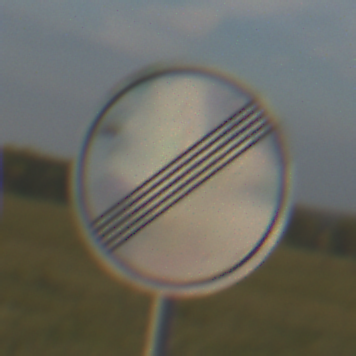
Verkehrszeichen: EndeSaemtlicherBegrenzungen
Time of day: SunriseSunset
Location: Outdoor (Nature)
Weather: PartlyCloudy
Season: NotSpecified
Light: Natural